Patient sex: M
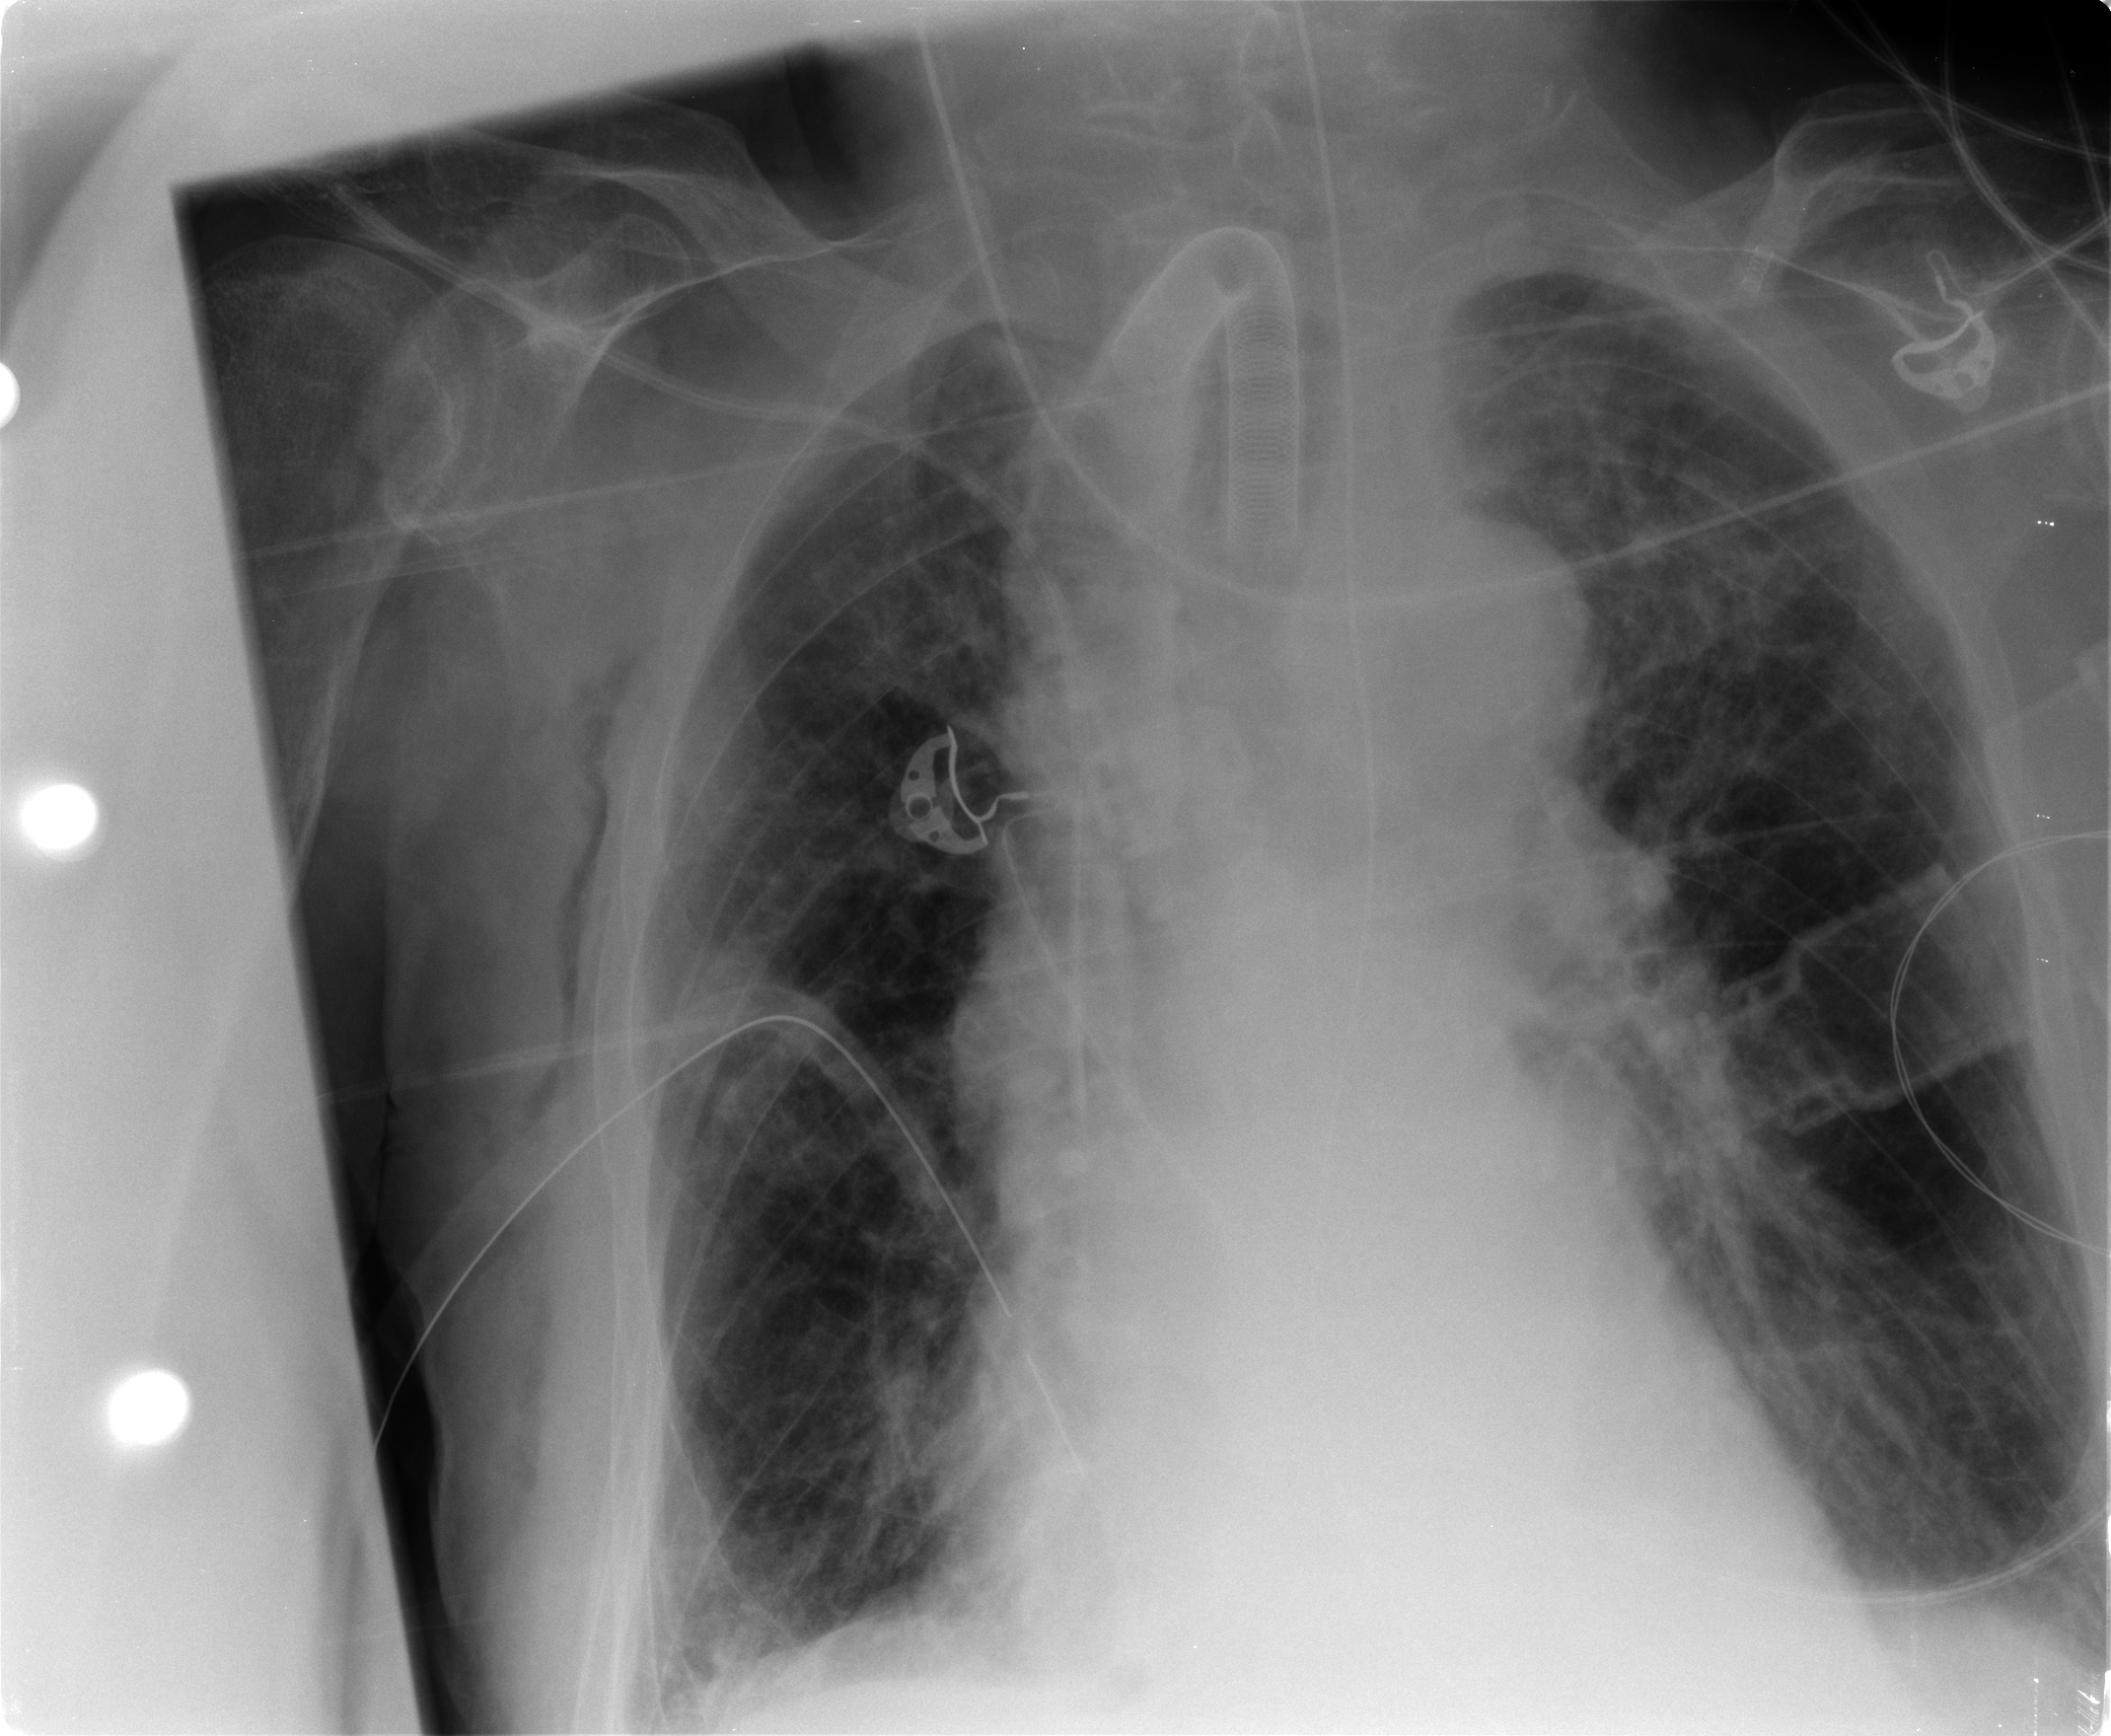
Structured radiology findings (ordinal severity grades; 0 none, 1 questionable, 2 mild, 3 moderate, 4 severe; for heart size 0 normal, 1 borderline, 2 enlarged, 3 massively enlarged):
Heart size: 2
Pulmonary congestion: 1
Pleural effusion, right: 2
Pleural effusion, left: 1
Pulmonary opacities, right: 1
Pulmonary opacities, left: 2
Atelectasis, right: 2
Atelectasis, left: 2